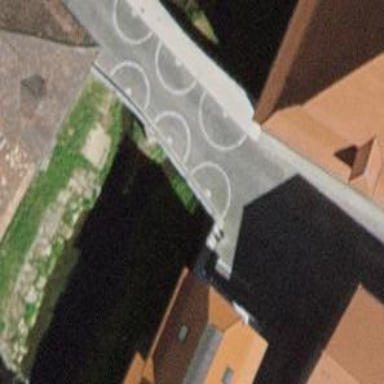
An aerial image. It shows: Bridge over living street.